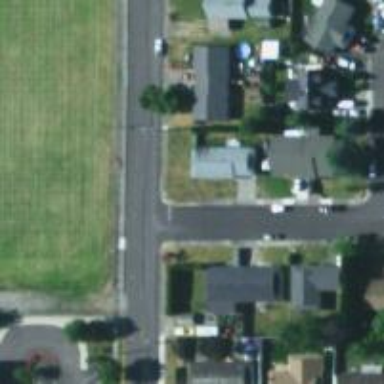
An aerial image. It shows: Secondary road with sidewalk on the left.